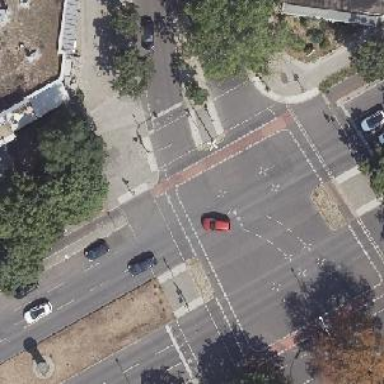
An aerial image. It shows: Road crossing with traffic signals.